Question: I am using NG-table to display filtered data but I encountered problem with the pagination.
This is the construction:
'''
<li ng-repeat="(type, value) in winetypes">
<input type="checkbox" ng-model="winetypes[type]"/> {{type}}
</li>
<ul>
<li ng-repeat="wine in data | winetypefilter:winetypes">
{{wine.name}} is a {{wine.type}} with {{wine.style}} style from {{wine.country}}
</li>
</ul>
<p><strong>Page:</strong> {{tableParams.page()}}</p>
<p><strong>Count per page:</strong> {{tableParams.count()}}</p>
<table ng-table="tableParams" class="table">
<tr ng-repeat="user in filtered = ($data | winetypefilter:winetypes)">
<td data-title="'Name'">{{user.name}}</td>
</tr>
</table>
'''
The filtering, and the pagination are working fine, but if the red checkbox is checked (red wines), all the filtered red wines appears inside a classic list (not linked to ng-table).
Normally inside the table created by ng-table, in each page it should appears 10 items, but it''s not the case (see the image below)
<URL>

What is the way to solve this problem??
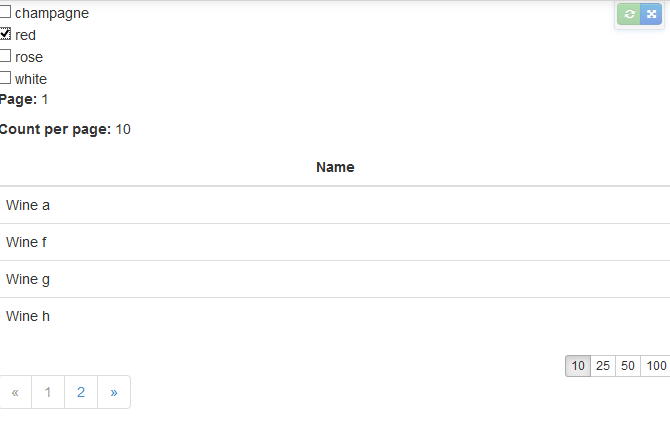
Answer: Your data is being filtered it is paged, which is why you aren't seeing 10 items in the grid. You want to filter the data first, and page it. Filter the data in the controller instead of the view:
'''
getData: function($defer, params) {
var filteredData = $filter('winetypefilter')(data, $scope.winetypes);
$defer.resolve(filteredData.slice((params.page() - 1) * params.count(), params.page() * params.count()));
}
'''
HTML
'''
<tr ng-repeat="user in filtered = ($data)">
'''
Since you aren't using the filter system that is built-in to ngTable, you need to manually refresh the data when the filter changes:
'''
$scope.$watch("winetypes", function(newvalue, oldvalue) {
$timeout(function(){
$scope.tableParams.reload();
});
}, true);
'''
<URL> is doing something very similar to what you are doing.
<URL>